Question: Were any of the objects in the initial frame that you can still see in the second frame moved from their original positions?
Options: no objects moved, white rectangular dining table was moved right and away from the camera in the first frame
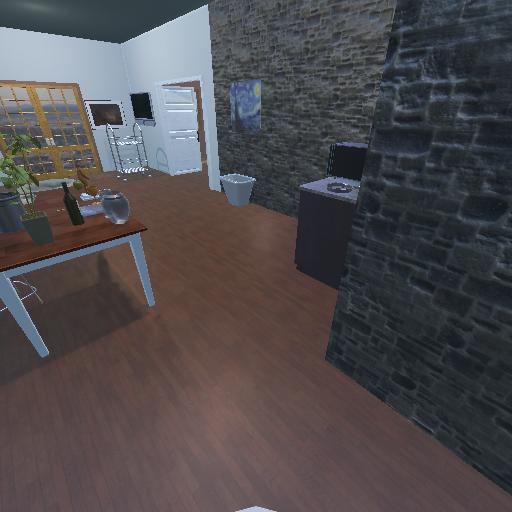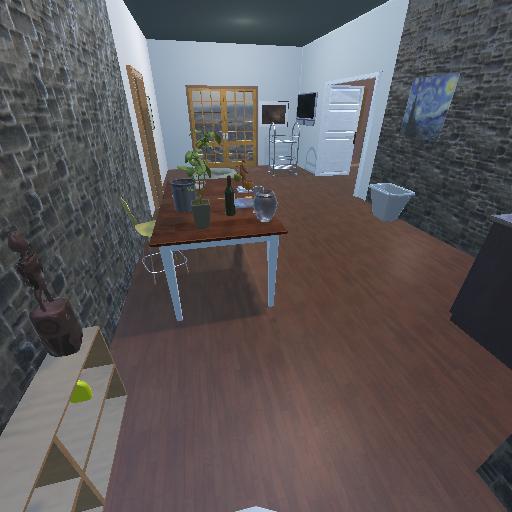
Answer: no objects moved